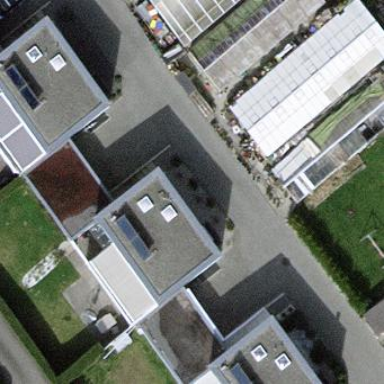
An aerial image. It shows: Building.